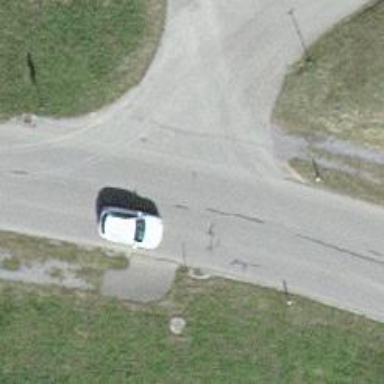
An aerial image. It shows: Unmarked crossing on the road.